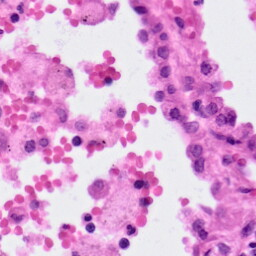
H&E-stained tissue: Lung